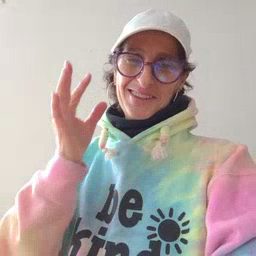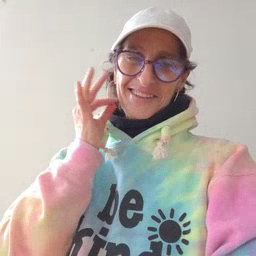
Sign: kitty